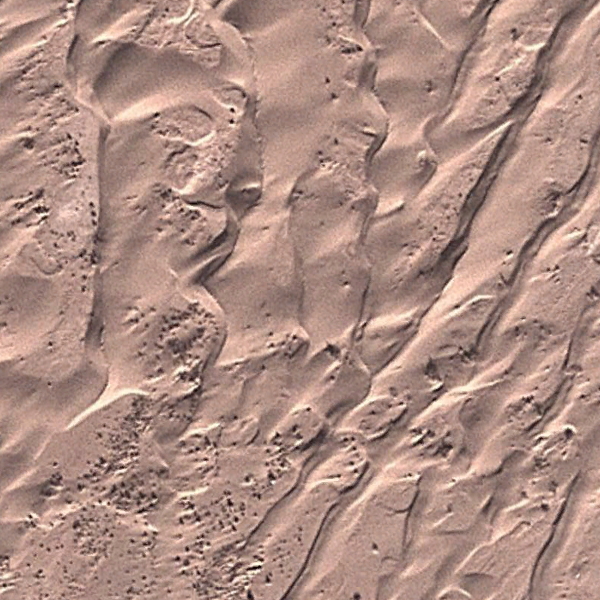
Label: Desert